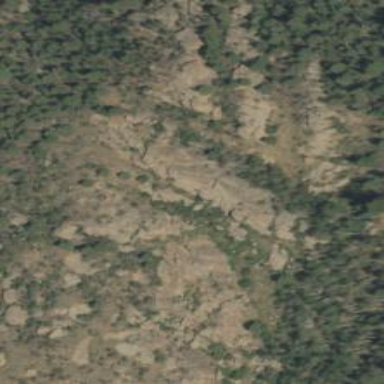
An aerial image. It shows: Landscape dominated by bare rock.